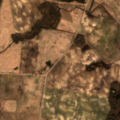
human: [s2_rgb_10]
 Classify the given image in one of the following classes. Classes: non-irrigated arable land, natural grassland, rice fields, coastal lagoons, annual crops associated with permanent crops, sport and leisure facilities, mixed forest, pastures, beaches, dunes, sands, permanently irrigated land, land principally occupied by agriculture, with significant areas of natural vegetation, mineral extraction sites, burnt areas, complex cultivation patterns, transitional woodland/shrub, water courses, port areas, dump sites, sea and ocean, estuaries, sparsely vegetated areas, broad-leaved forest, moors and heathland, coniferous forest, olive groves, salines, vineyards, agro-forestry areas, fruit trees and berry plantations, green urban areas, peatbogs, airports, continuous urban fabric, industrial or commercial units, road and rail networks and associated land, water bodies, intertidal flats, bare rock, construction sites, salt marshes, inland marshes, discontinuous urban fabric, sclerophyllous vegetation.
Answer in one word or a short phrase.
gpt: non-irrigated arable land, pastures, land principally occupied by agriculture, with significant areas of natural vegetation, broad-leaved forest, mixed forest